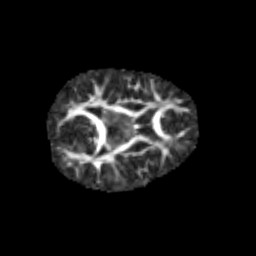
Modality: FA
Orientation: axial
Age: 6
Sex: female
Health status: healthy